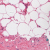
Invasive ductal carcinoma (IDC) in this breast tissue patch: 0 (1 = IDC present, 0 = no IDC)